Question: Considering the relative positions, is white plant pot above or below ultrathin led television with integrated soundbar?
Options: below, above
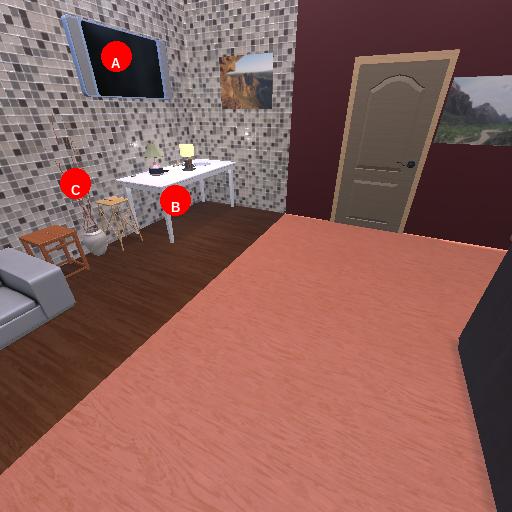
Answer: below